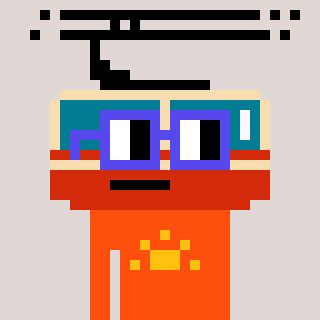
a pixel art character with square blue glasses, a tram wagon-shaped head and a orange-colored body on a warm background